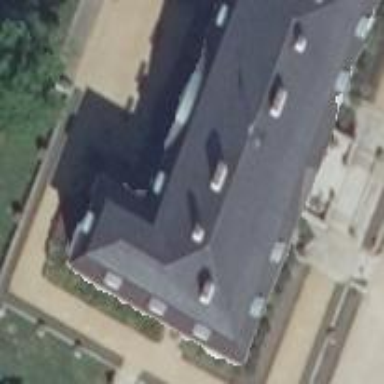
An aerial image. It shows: The building has mansard roof made of roof tiles.